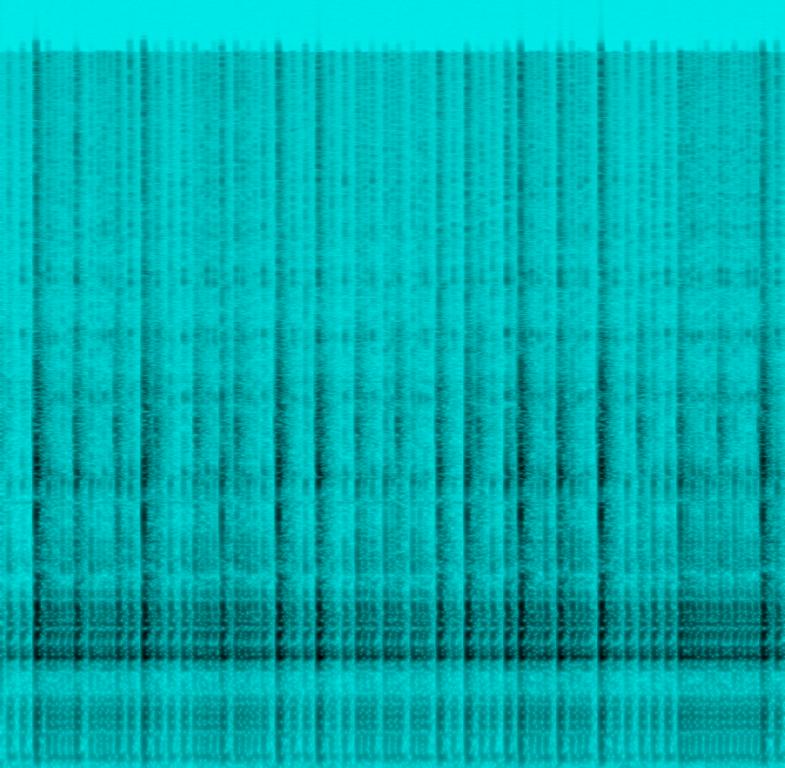
A percussionist plays various drum rhythms at a medium tempo. The tempo is me doom with no harmony instruments. The song is exciting and energetic. The audio quality is poor and sounds like a music tutorial  for drummers.